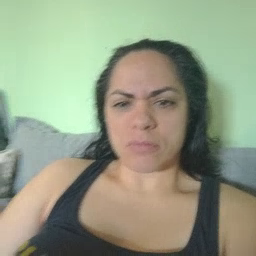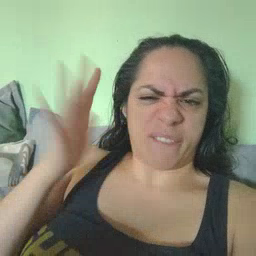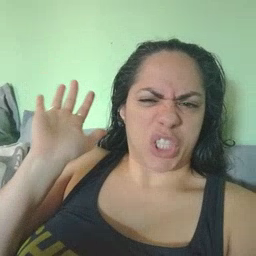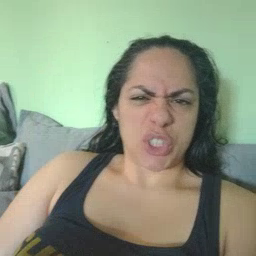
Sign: finish